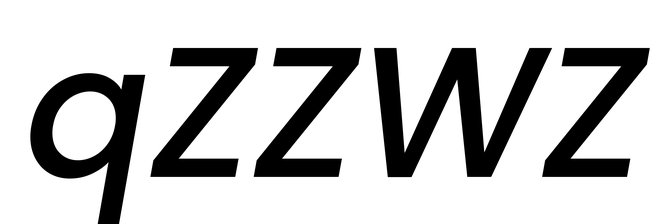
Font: Poppins-MediumItalic